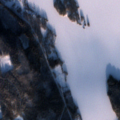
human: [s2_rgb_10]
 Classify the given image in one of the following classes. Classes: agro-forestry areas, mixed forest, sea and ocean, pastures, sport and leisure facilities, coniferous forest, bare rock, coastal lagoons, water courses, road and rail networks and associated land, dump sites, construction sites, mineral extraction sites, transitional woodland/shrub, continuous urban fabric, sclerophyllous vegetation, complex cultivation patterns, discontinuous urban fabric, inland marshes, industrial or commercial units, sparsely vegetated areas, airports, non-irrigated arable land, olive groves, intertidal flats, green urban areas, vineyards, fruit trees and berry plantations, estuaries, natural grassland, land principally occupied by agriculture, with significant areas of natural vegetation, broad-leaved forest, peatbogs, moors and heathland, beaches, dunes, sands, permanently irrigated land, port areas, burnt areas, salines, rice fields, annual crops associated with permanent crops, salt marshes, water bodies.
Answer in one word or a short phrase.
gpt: broad-leaved forest, coniferous forest, mixed forest, water bodies